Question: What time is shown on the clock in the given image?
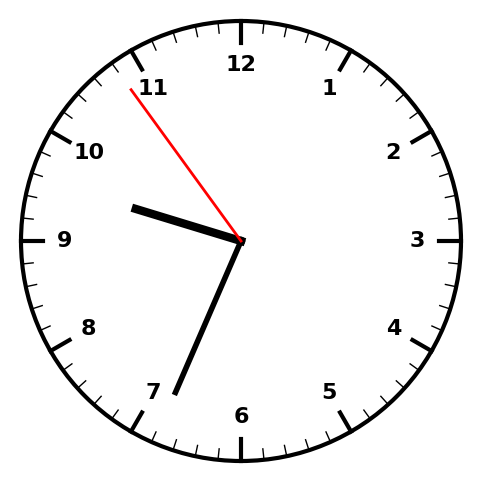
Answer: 09:33:54